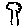
Label: tree